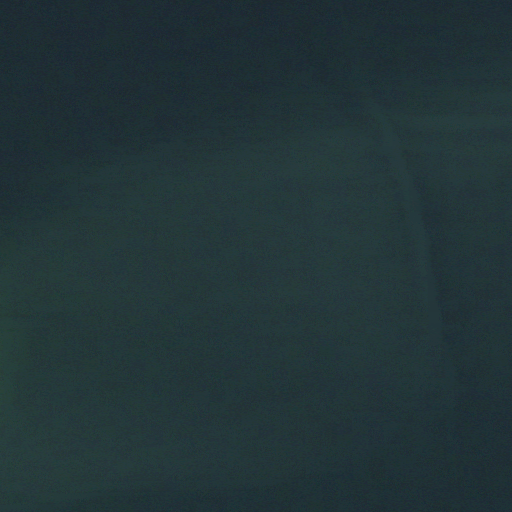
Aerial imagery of cape in South Dakota named Arickaree Point (historical) containing only open water